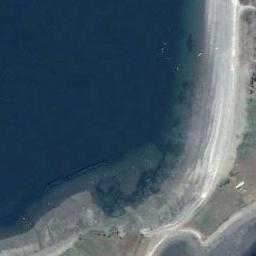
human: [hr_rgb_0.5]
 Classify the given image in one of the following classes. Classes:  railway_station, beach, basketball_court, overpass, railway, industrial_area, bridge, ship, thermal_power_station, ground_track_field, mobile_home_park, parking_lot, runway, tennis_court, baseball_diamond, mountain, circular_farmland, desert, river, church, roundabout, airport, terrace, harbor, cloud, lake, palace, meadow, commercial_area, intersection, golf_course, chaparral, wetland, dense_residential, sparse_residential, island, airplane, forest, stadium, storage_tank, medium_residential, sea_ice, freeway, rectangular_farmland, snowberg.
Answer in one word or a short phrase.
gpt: beach